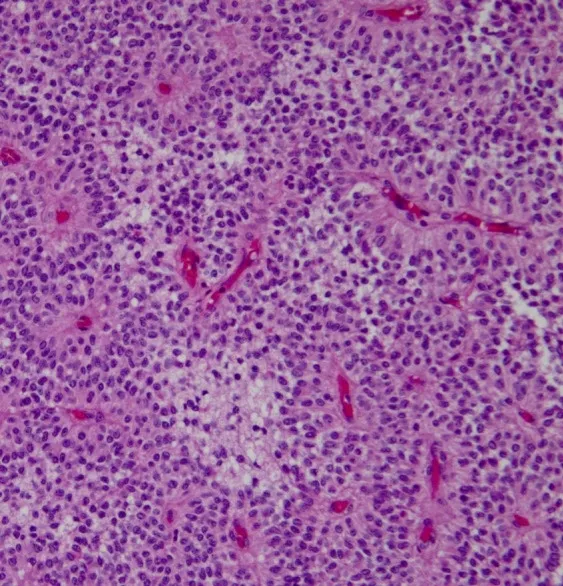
Histopathological photomicrographs of a solid pseudopapillary tumor (SPT). The image shows that the small round cells arranged and formed into nests, pseudopapillae, and microcysts. Note the tumor cells are traversed by a delicate vascular network. (Hematoxylin and eosin, original magnification, x20).
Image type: pathology (h&e)